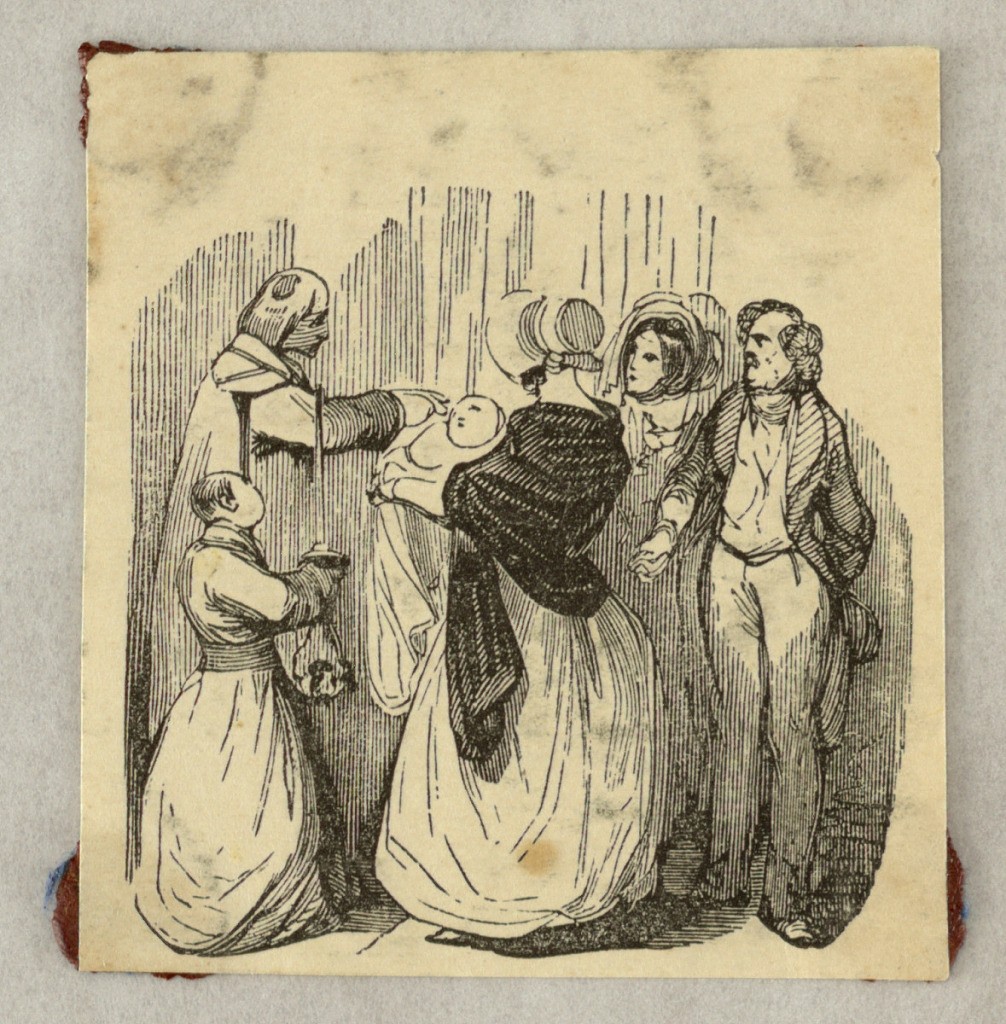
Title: Vignette, Baptism
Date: ca. 1845
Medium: Wood engraving on paper
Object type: Print
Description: Three persons are present besides the baby. The priest and the choir boy.